Field crop: tomato
Growth stage: 1
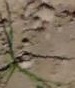
Species: cyperus